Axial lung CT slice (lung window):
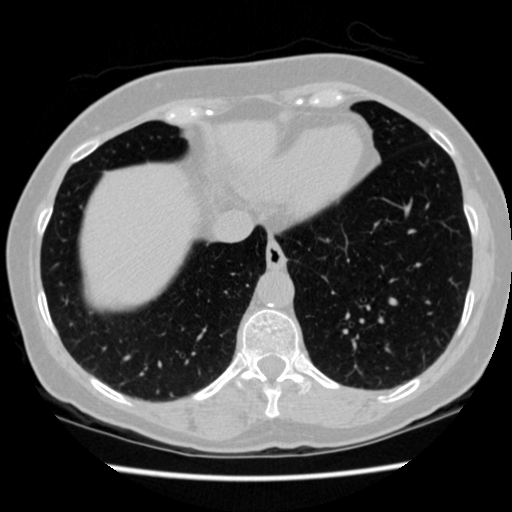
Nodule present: no